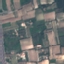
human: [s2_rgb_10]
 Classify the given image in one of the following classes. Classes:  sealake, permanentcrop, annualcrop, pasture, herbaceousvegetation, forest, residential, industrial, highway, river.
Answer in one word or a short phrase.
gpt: PermanentCrop